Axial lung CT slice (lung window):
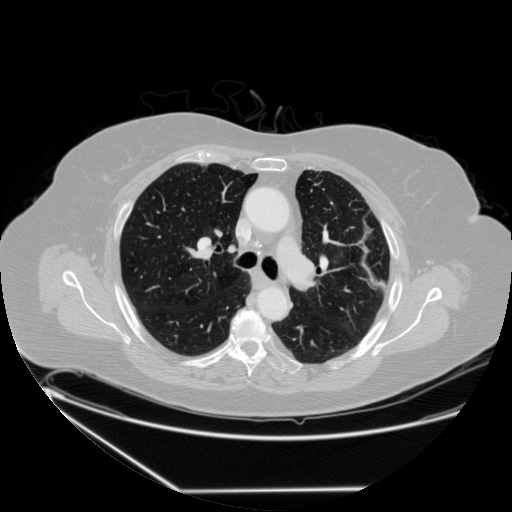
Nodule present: no